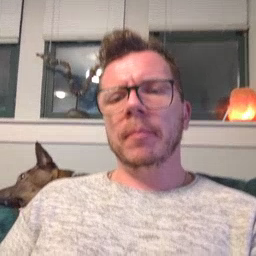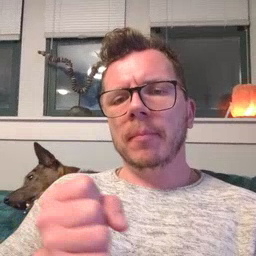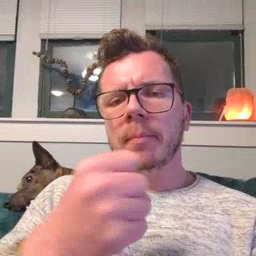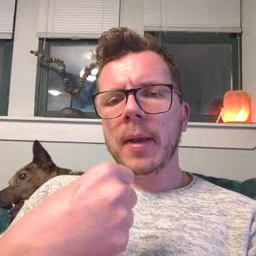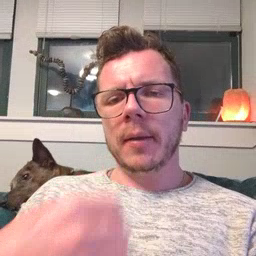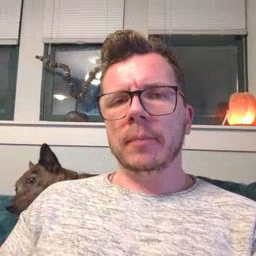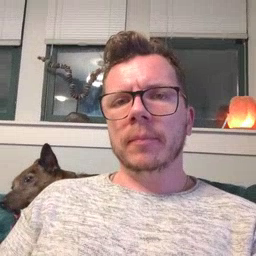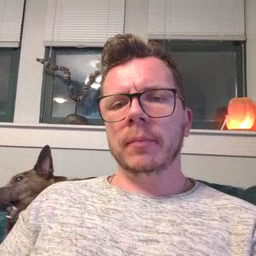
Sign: make